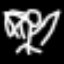
Label: angel